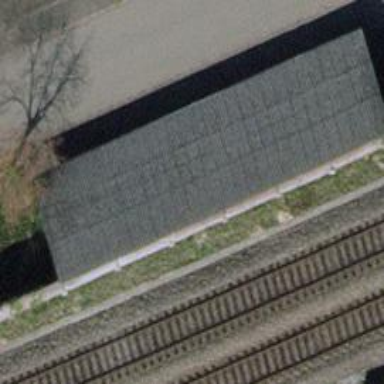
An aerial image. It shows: Carport building.